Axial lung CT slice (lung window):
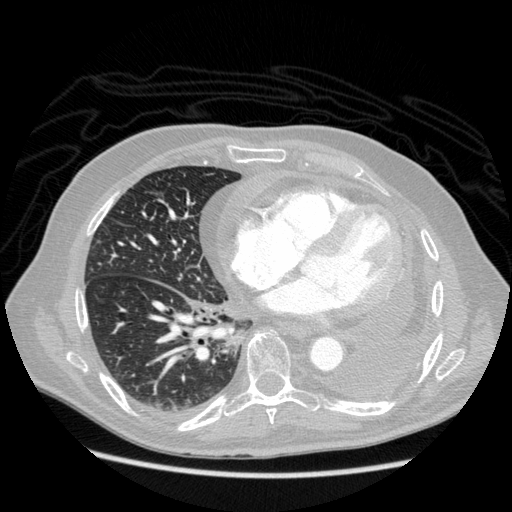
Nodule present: no